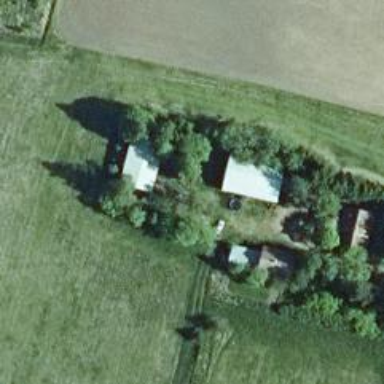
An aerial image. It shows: Farm.